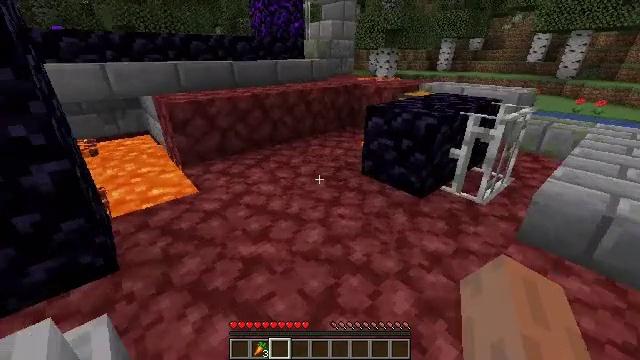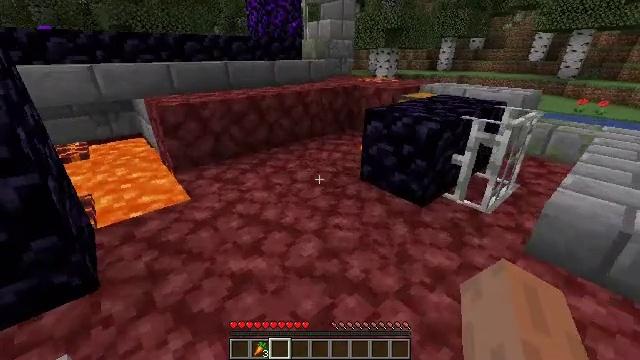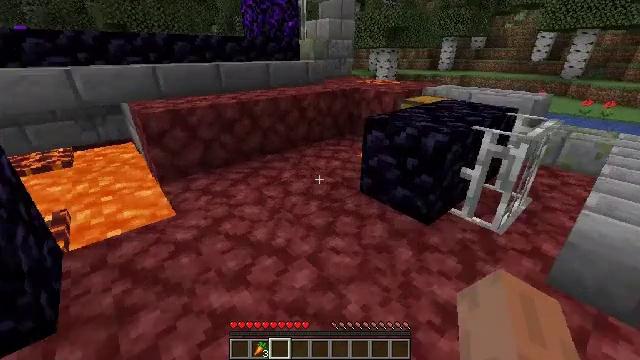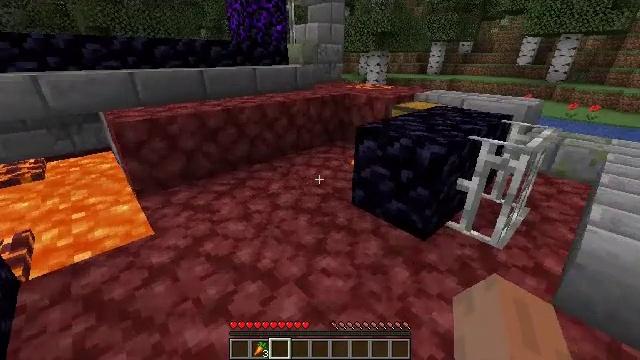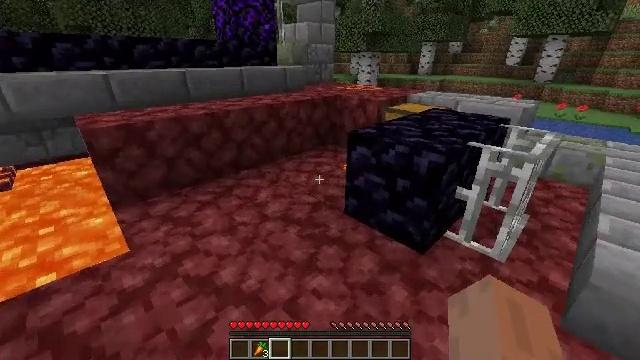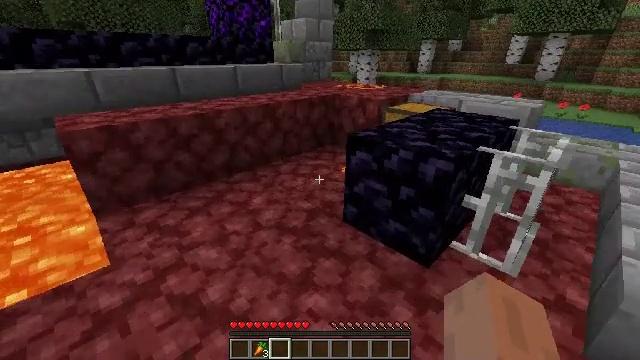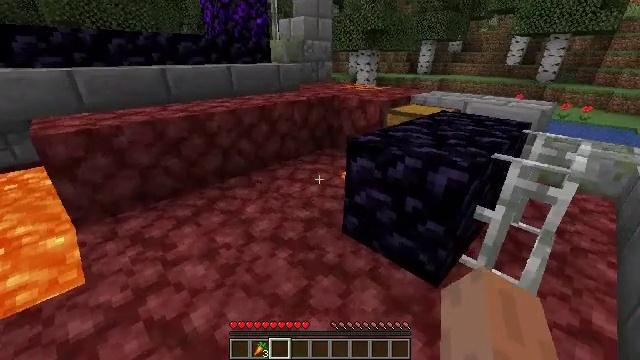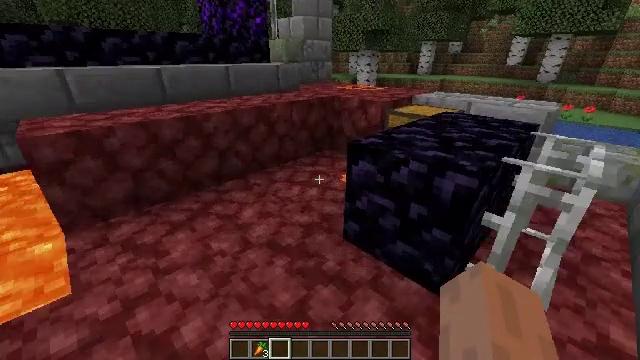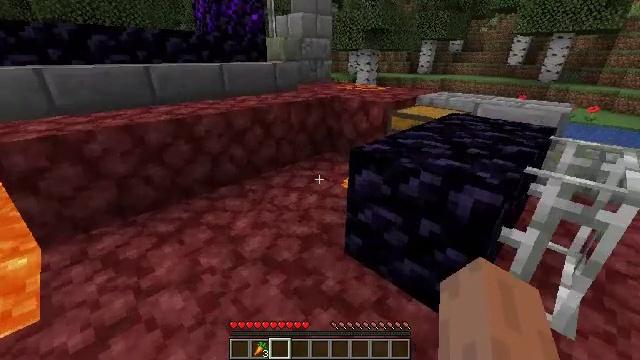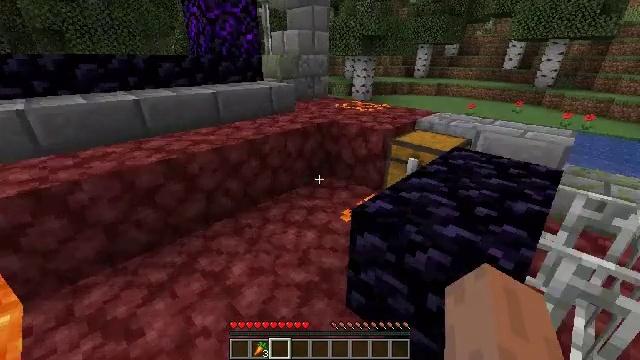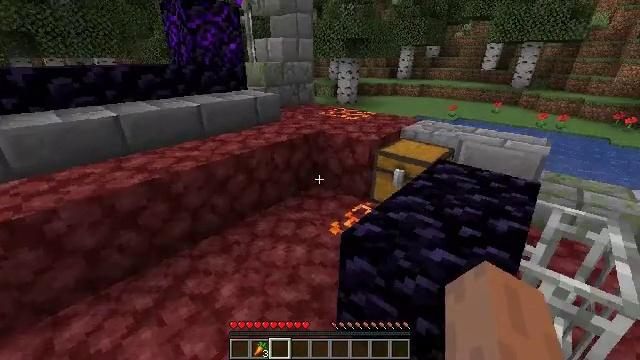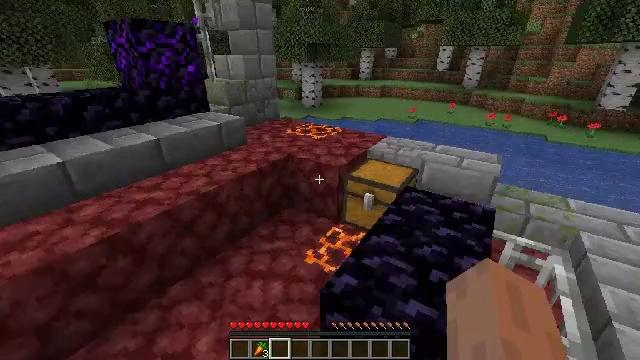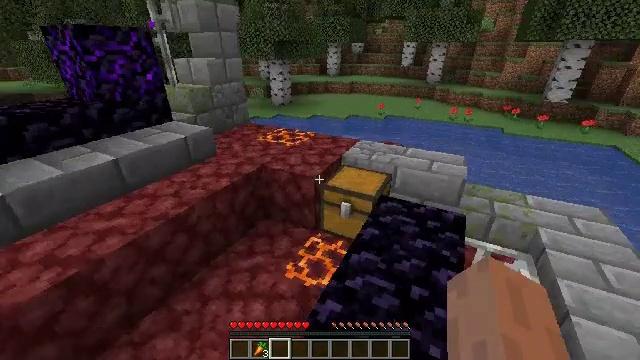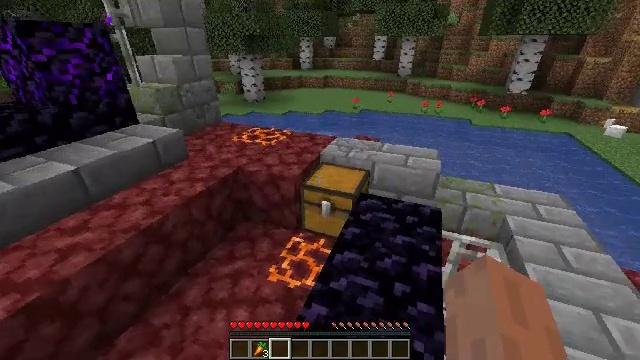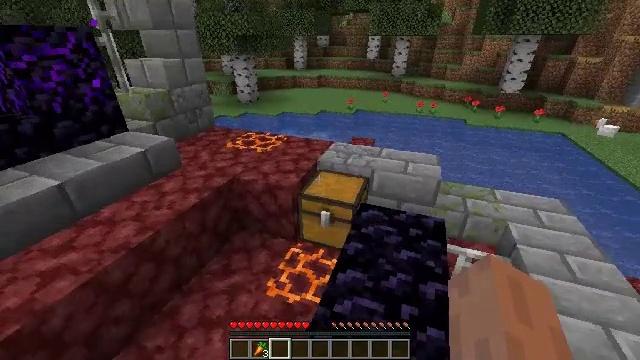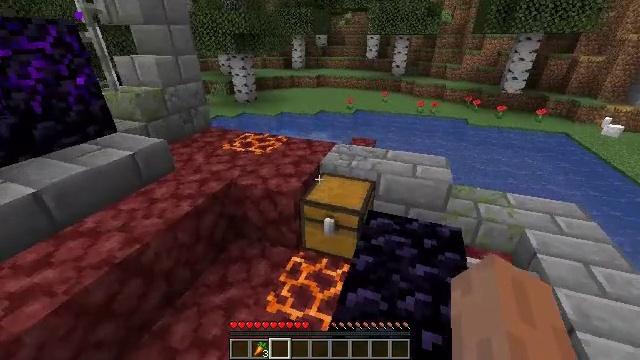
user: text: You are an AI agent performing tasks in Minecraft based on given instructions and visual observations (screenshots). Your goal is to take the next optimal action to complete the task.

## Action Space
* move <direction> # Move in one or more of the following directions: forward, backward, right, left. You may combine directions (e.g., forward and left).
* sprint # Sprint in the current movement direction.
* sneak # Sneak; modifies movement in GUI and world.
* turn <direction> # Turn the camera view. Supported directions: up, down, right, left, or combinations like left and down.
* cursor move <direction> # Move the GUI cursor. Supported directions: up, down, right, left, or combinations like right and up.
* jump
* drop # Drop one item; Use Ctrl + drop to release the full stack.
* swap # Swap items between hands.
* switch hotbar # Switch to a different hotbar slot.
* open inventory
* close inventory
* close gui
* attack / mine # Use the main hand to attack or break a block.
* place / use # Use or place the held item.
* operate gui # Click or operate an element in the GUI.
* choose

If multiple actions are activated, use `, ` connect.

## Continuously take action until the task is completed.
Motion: motion action
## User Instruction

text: Combat the chicken.
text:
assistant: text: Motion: move forward
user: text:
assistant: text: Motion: move forward
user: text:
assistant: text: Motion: move forward, turn right
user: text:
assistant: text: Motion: move forward, turn right
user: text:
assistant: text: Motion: move forward
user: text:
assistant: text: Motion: move forward
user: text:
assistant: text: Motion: move forward
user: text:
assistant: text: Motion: move forward
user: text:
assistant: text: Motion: move forward, jump
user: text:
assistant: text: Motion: move forward, turn right, jump
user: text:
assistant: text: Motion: move forward, turn right, jump
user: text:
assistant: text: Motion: move forward, turn right and down, jump
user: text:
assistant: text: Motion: move forward, turn right and down, jump
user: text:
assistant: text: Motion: move forward, turn right
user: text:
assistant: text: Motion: move forward
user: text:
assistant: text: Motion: turn right
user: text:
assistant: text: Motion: turn right
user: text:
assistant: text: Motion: turn right
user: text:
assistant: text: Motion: no_op
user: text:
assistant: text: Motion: no_op
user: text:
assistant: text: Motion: turn left, use / place
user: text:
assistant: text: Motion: use / place
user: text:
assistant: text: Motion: use / place
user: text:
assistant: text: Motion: turn right, use / place
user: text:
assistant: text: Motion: no_op
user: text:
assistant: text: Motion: no_op
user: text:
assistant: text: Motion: no_op
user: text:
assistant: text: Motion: no_op
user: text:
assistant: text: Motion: turn up
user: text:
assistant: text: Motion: no_op